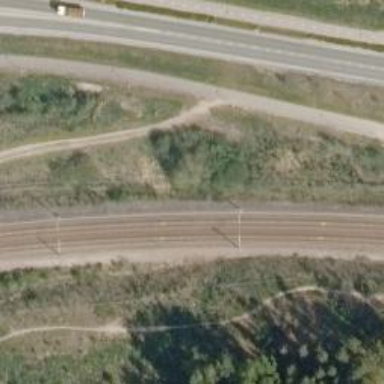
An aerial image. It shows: Railway with continuous electrified contact lines.